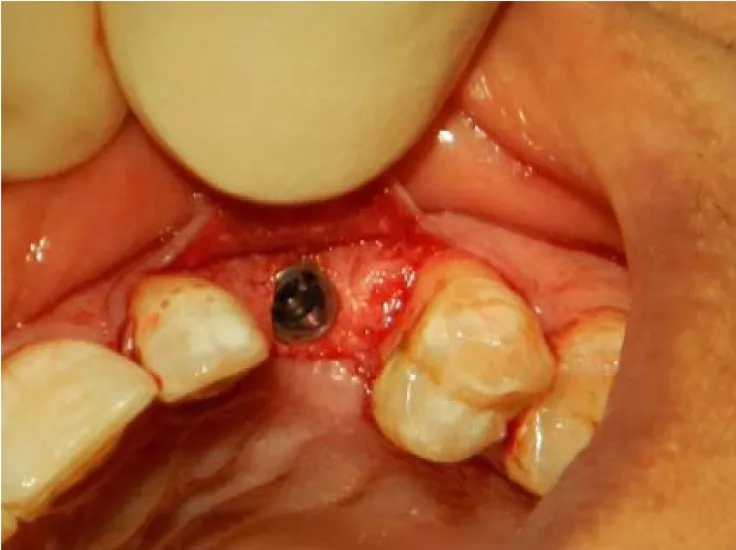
Full-thickness flap is raised using crestal incision with papillary involvement to place an implant in the 23 area.
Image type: medical_photograph (oral_photograph)